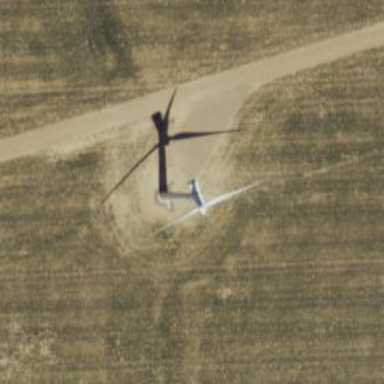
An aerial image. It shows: Wind generator with horizontal axis. The generator is wind turbine.